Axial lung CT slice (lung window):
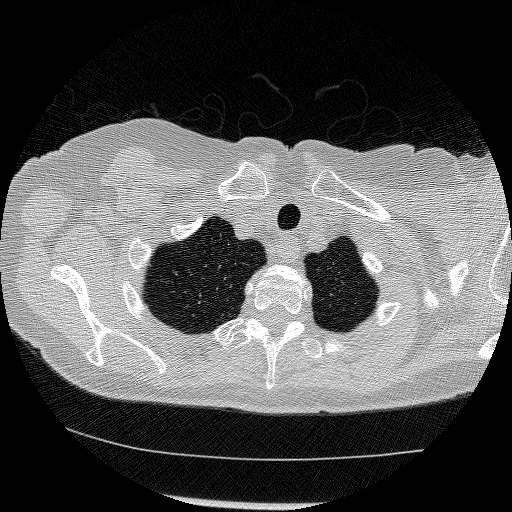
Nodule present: no